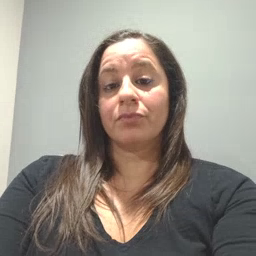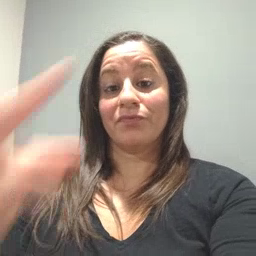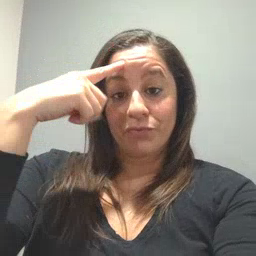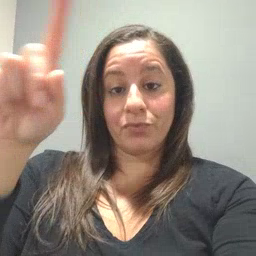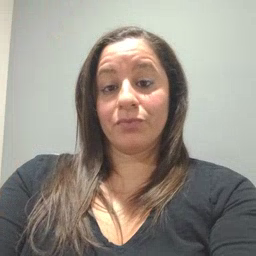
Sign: for